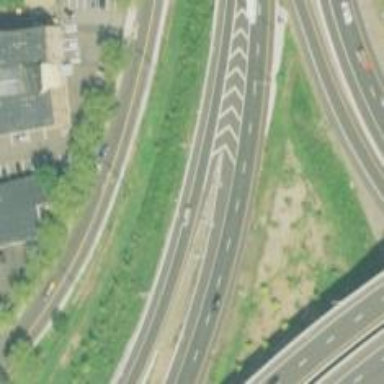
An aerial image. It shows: Asphalt motorway link.